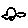
Label: car